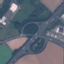
Land use / land cover class: Highway